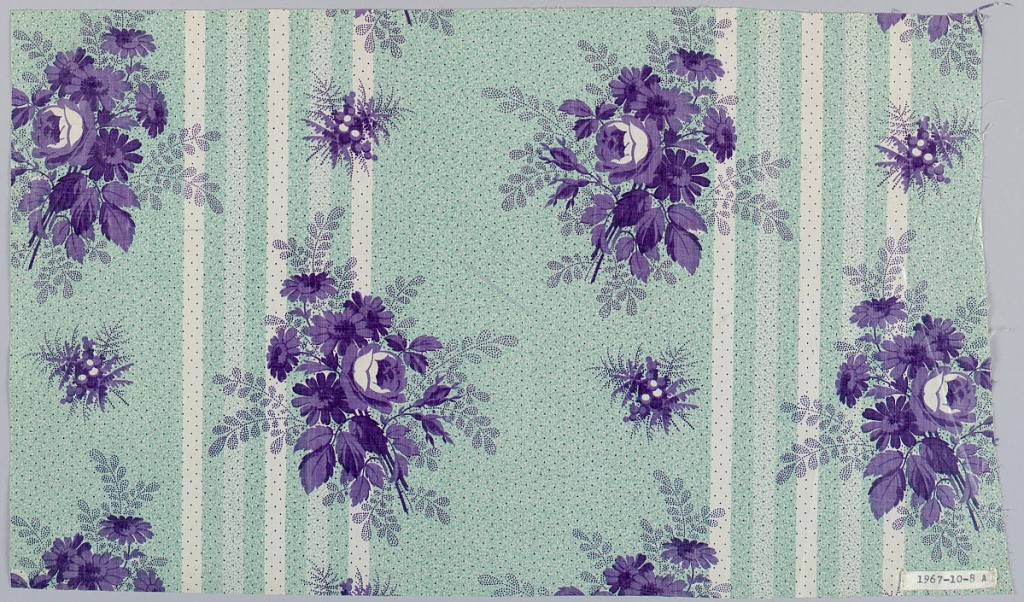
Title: Textile
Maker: Schwartz-Huguenin
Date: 1851–63
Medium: cotton Technique: printed by engraved roller on plain weave; glazed
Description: Two pieces with same ground, different floral pattern. A) Ground green in striped effect, broad band, narrower white and pale green, probably by "molette." Flower clusters in violet printed over ground. B) Same ground, smaller flower clusters in violet. Glazed.